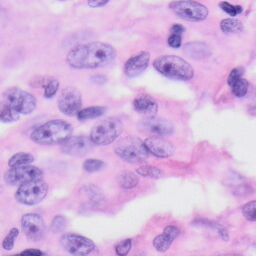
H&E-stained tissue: Skin